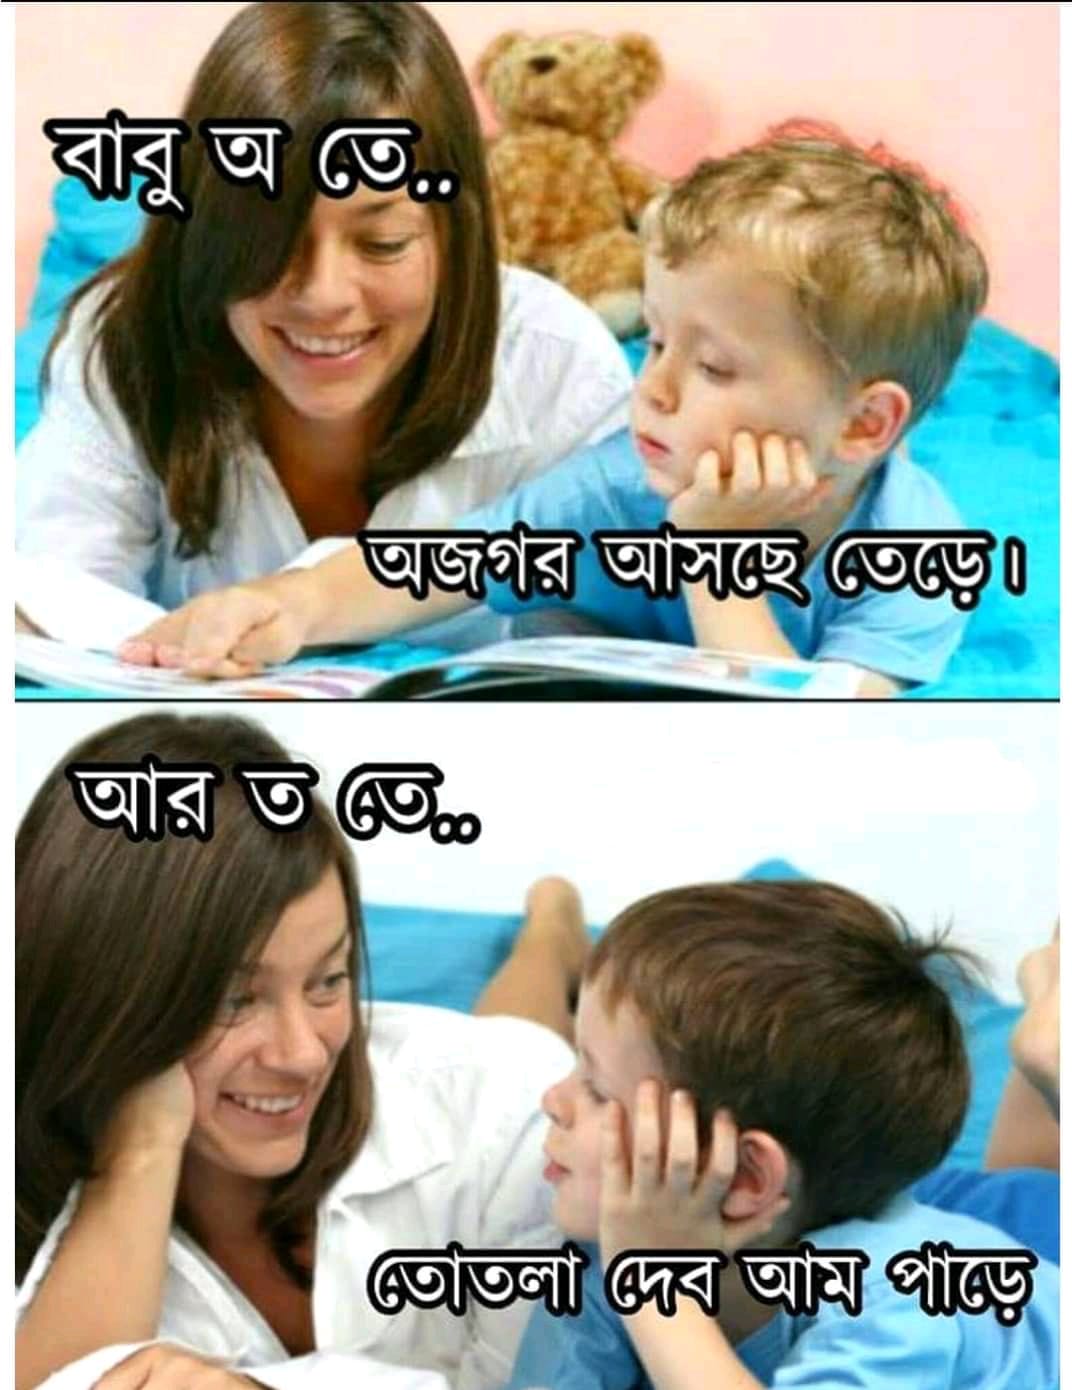
Caption: বাবু অ তে    অজগর আসছে তেড়ে ।    আর ত তে...  তোতলা দেব আম পাড়ে
Label: hate